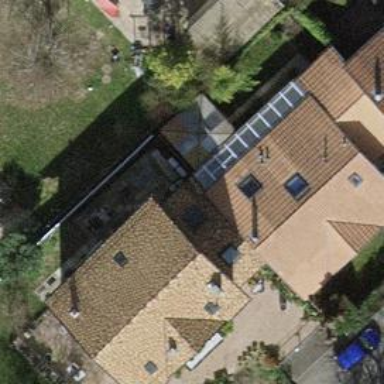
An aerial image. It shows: View of roof of building.